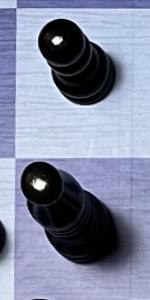
Label: Bishop_Black